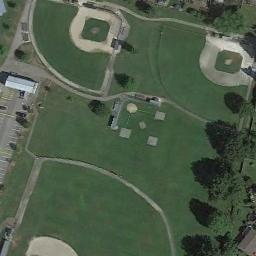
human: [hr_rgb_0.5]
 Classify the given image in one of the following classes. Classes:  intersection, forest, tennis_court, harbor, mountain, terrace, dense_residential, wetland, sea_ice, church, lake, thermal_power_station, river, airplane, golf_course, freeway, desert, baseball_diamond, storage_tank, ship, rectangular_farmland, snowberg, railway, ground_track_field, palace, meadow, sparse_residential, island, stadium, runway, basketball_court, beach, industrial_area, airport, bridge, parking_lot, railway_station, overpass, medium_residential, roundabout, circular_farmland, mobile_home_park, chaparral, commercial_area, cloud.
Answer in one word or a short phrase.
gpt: baseball_diamond